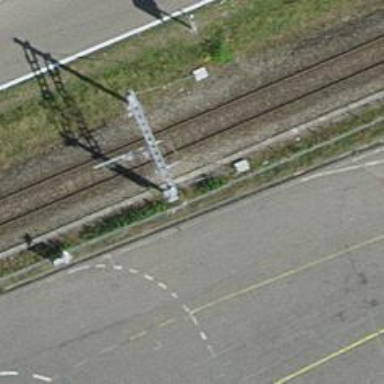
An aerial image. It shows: Single railway track with electrified contact line.